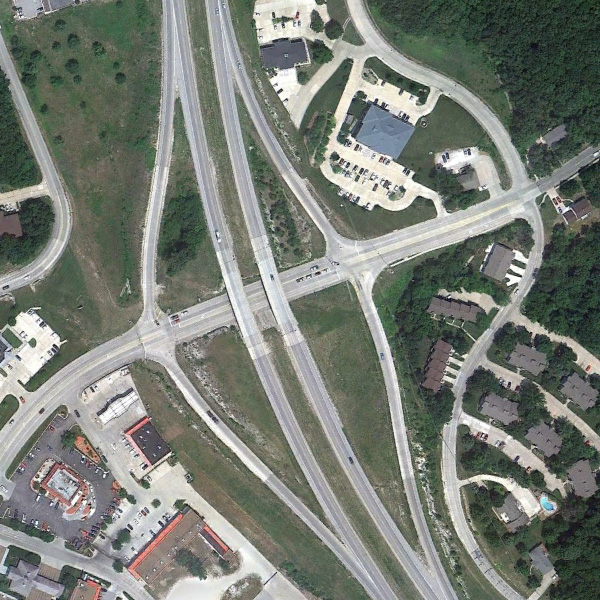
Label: Viaduct